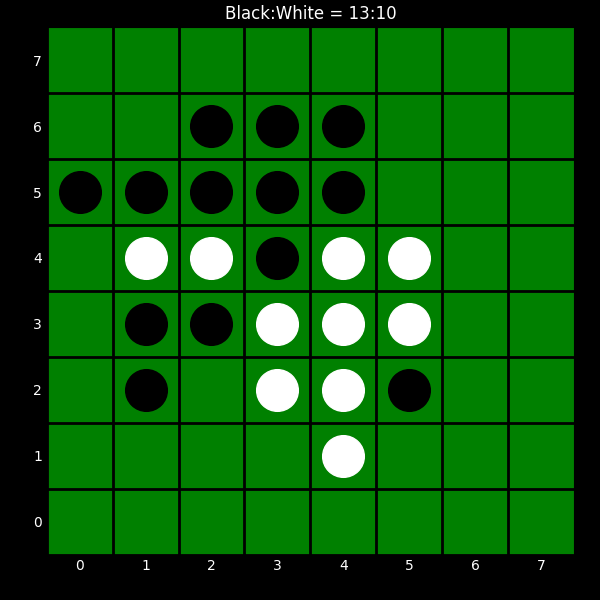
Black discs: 13
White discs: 10